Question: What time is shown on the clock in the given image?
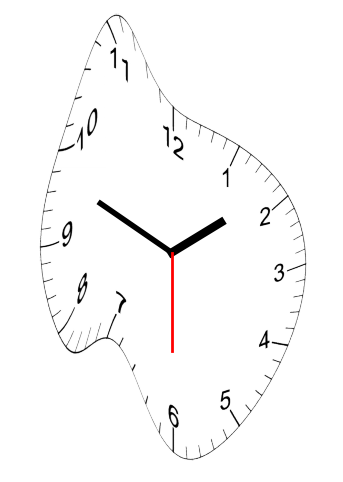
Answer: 01:48:30